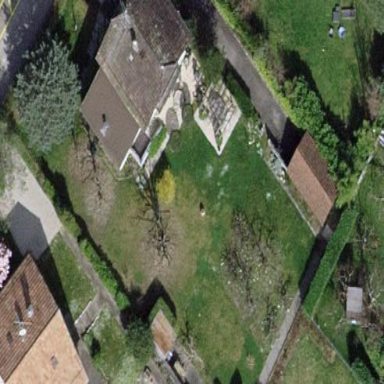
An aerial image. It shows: Garden enclosed by fence.